Brain MRI, t1w sequence, axial 2D slice.
Patient: age 38, sex F, weight 78 kg, height 1.78 m
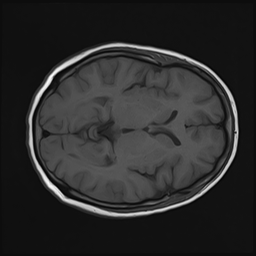